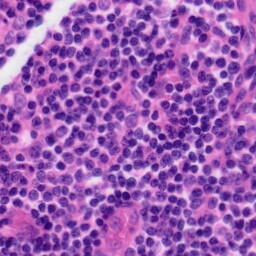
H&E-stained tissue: Tonsil